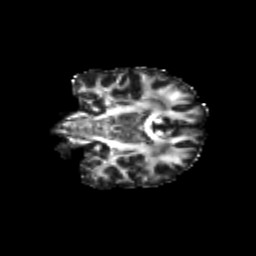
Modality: FA
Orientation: coronal
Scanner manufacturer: siemens
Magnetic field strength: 3 T
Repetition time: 9.2 s
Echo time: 0.084 s